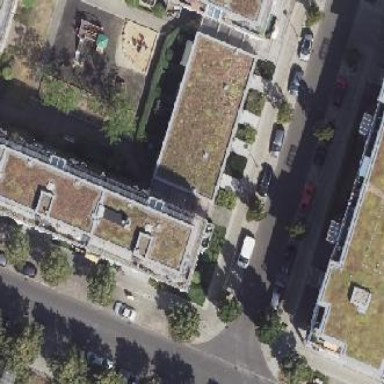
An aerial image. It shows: Office building with flat roof.